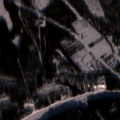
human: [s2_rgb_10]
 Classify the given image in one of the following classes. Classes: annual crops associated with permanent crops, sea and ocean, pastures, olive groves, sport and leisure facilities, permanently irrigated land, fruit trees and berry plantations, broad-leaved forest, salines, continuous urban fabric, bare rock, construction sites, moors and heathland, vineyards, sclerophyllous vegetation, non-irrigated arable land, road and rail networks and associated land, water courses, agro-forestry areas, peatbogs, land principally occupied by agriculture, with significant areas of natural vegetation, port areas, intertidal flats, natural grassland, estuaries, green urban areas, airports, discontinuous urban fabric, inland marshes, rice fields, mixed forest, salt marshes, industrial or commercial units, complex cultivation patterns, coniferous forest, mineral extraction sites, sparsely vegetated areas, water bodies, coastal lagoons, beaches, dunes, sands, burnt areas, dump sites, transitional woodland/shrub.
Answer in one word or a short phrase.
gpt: coniferous forest, mixed forest, transitional woodland/shrub, water courses